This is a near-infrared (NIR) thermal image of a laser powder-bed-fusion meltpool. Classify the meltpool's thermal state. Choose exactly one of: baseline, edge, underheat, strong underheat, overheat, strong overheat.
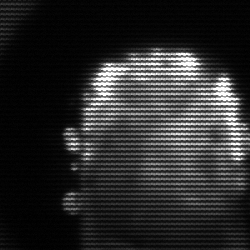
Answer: baseline